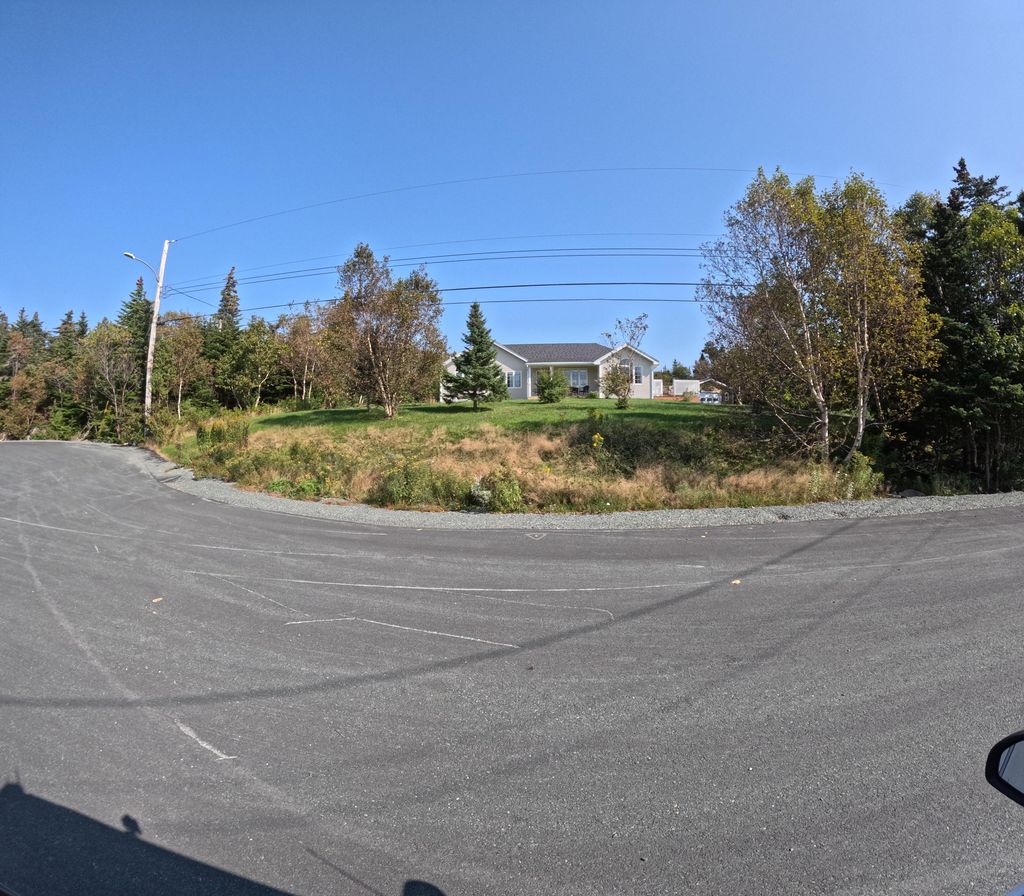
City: st_johns